Field crop: maize
Growth stage: 1
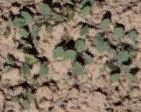
Species: convolvulus